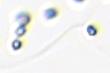
Label: Phaeocystis